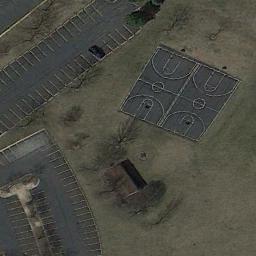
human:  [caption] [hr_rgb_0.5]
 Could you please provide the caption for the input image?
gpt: There are two basketball courts side by side on the right .

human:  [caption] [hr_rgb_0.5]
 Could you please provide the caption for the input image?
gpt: There are two basketball courts on the open place next to two parking lots .

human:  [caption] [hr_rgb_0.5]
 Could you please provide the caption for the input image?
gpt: The basketball court on the bare land is next to some parking lots .

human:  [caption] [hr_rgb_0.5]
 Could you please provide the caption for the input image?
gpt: Two basketball courts next to some parking lots and a house beside .

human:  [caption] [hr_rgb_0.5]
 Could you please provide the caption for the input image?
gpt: The parking lots are next to the basketball courts .